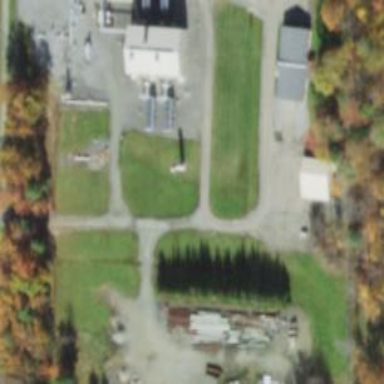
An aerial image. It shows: Industrial area used for gas-related purposes.